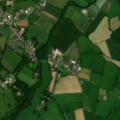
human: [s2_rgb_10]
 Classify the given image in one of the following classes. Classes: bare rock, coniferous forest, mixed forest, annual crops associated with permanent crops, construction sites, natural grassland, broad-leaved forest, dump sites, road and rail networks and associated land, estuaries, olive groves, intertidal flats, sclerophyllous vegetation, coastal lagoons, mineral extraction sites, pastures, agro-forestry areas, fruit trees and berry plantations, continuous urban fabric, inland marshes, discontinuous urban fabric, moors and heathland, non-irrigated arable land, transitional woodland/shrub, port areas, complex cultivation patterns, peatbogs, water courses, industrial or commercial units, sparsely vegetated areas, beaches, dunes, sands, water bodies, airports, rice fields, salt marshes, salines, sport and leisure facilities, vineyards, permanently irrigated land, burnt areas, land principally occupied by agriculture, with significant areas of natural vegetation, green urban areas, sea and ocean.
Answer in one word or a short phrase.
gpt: discontinuous urban fabric, non-irrigated arable land, pastures, transitional woodland/shrub